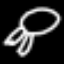
Label: frog